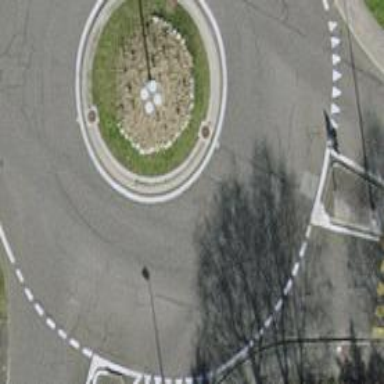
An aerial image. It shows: Secondary road with asphalt surface leading to roundabout.